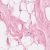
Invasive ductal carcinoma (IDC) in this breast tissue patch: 0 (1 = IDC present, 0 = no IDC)